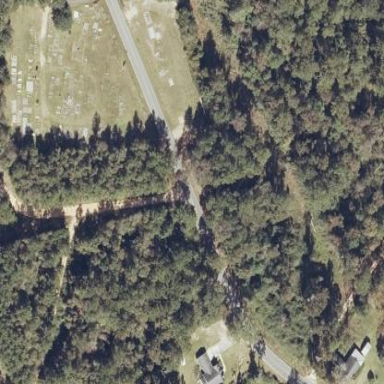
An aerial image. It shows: Cemetery.